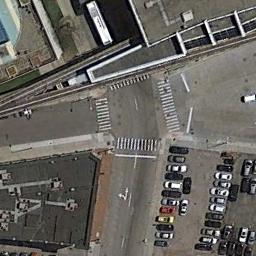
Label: intersection